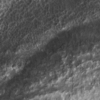
Label: not_dusty